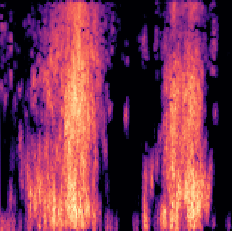
Sound class: Sea waves